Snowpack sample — Buffalo Mountain, Silverthorne, Colorado, USA (1/25/25, 10:11 AM MST)
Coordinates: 39.6222, -106.1139
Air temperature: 22 °F
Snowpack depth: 110 cm
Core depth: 30 cm
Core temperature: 42.8 °F
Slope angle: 12°, slope face: 102°
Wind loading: high
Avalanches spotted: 0
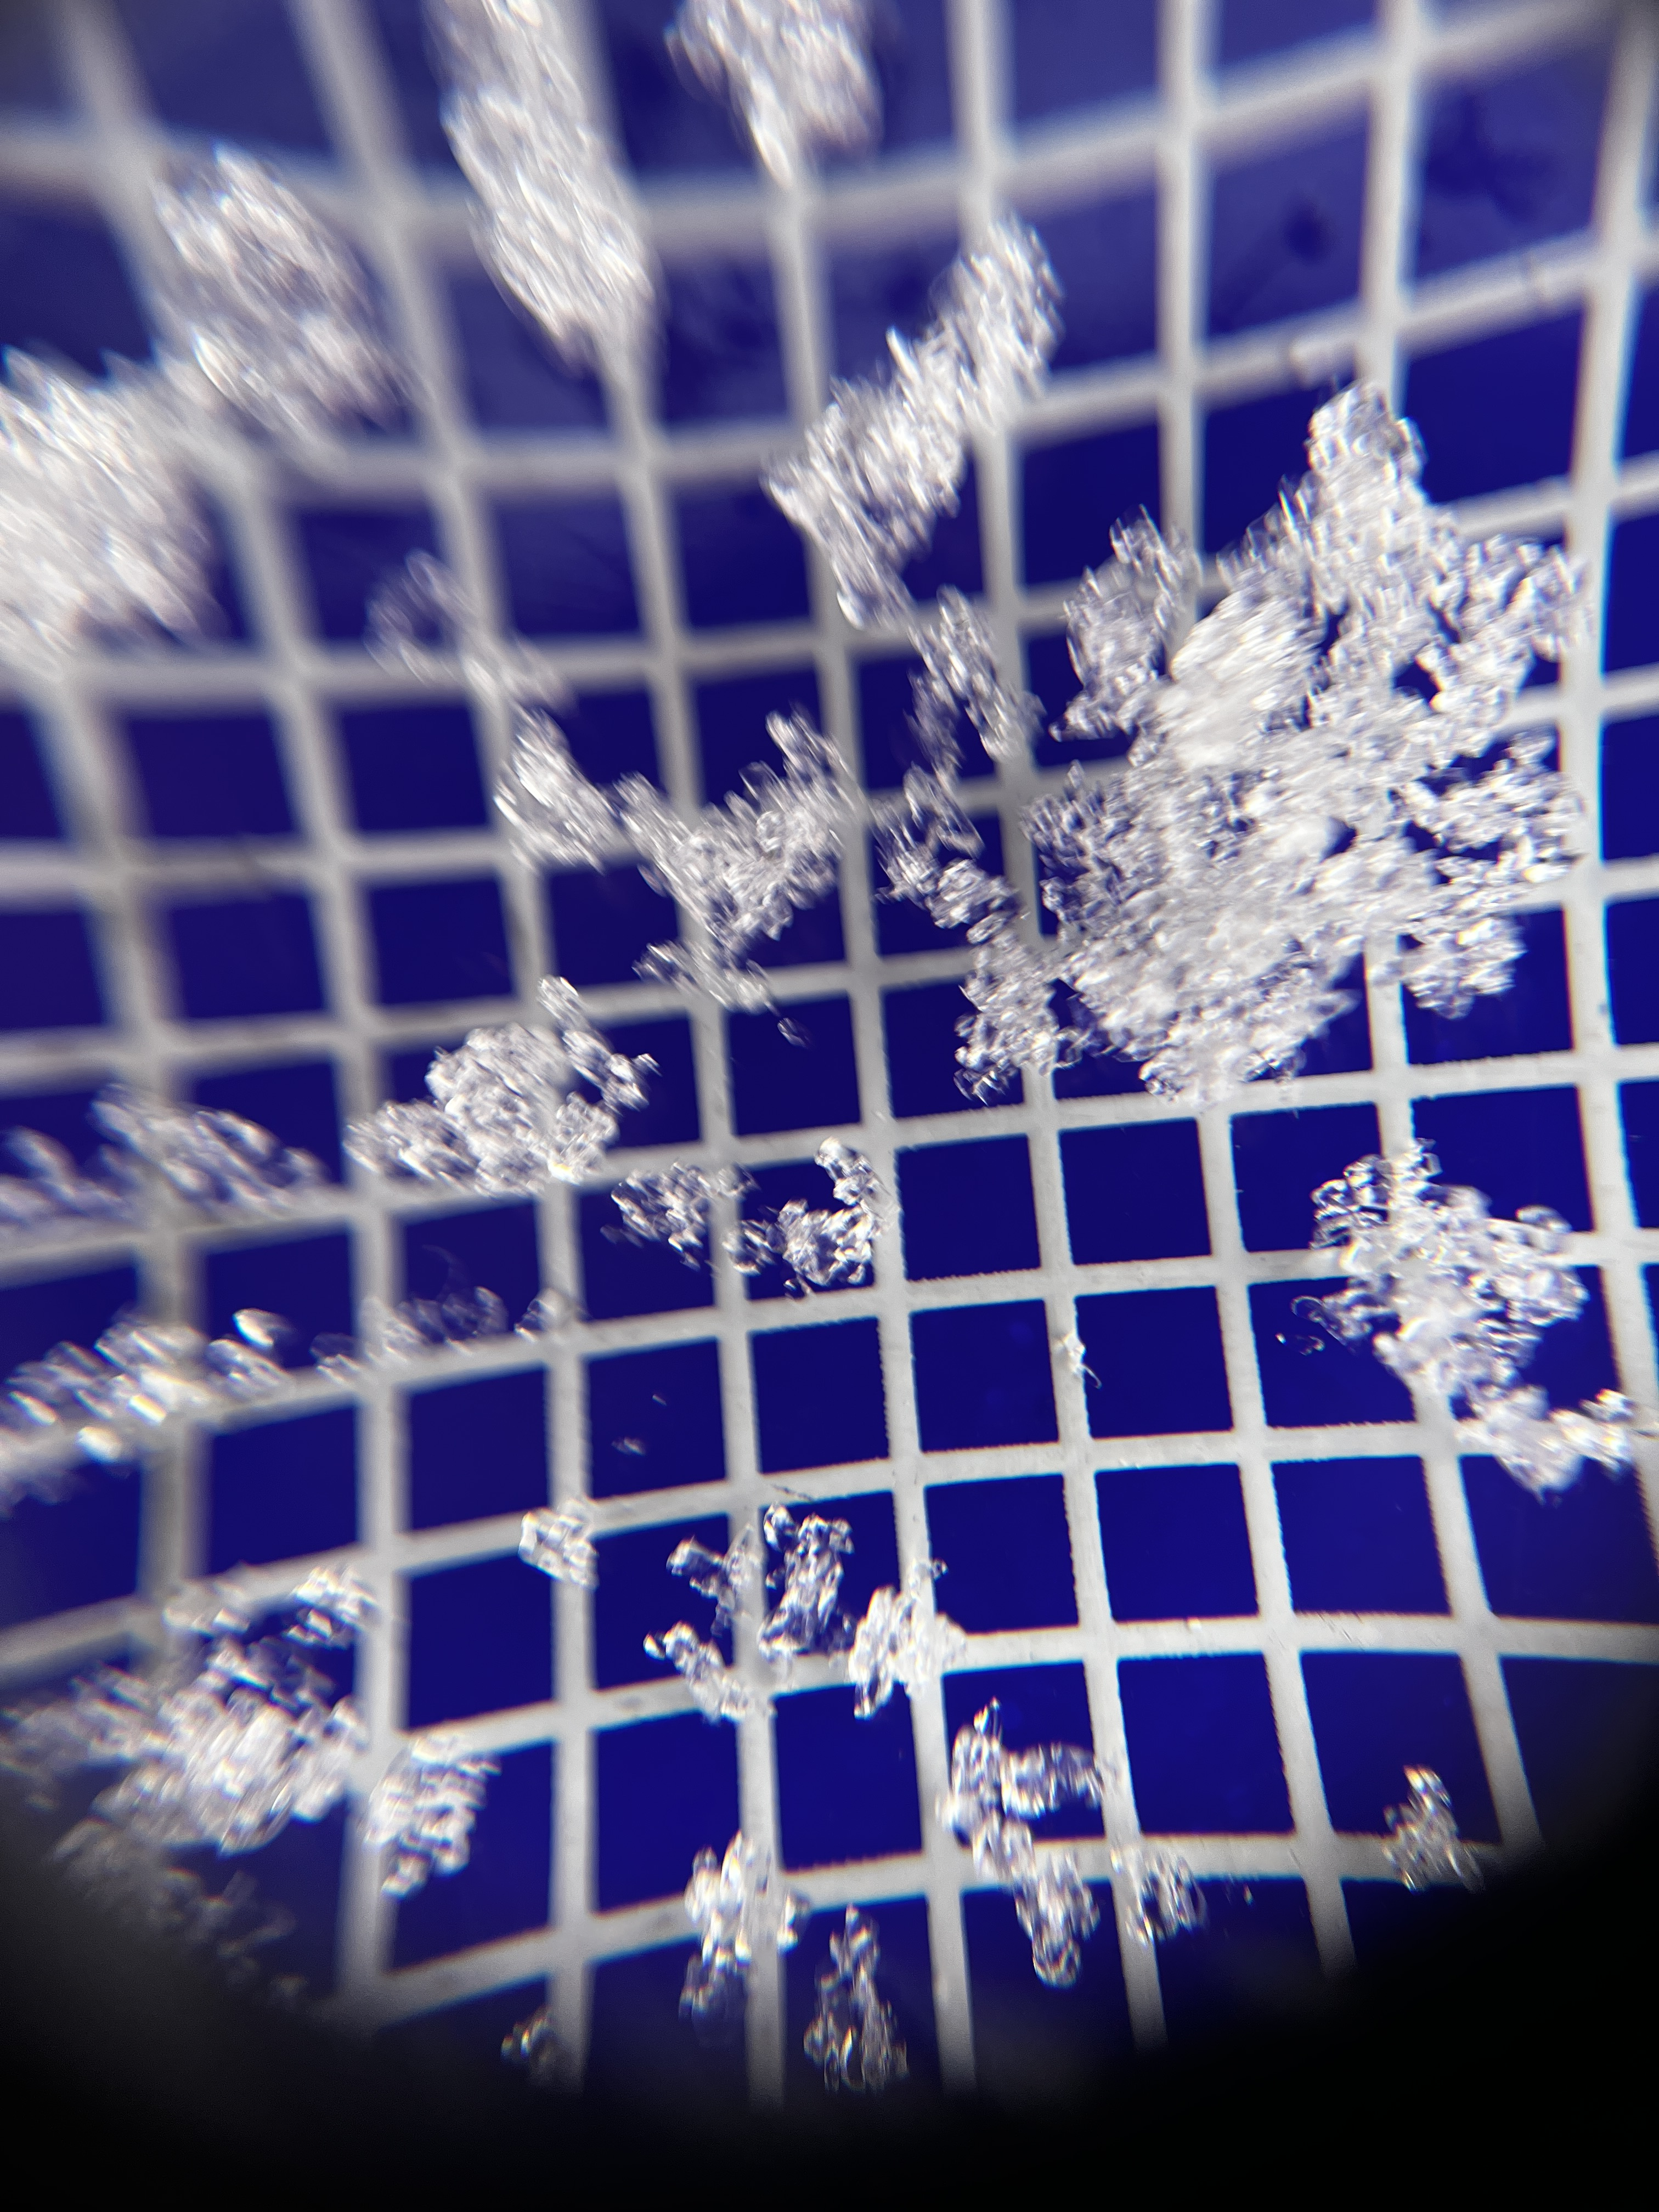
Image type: magnified_profile
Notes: No avalanches nearby, collected on the outskirts of a fire break 15 meters from the treeline, on way to Buffalo and Red Mountain